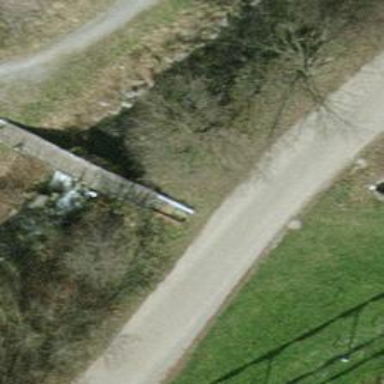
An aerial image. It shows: Well-maintained compacted path with excellent trail visibility.